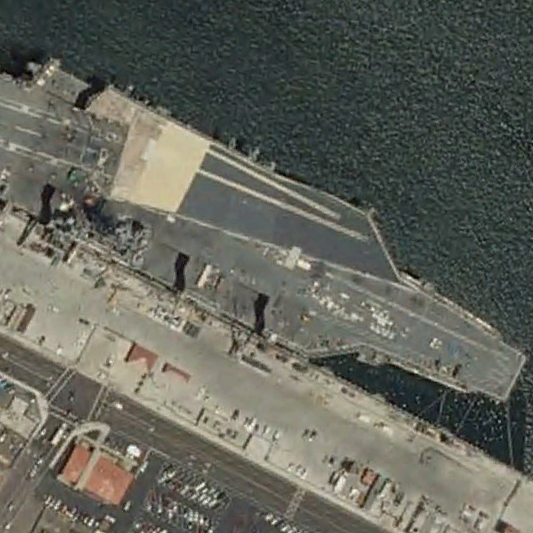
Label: aircraft_carrier